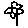
Label: flower